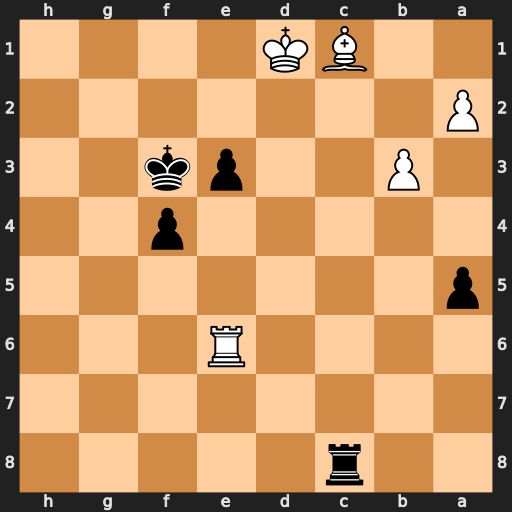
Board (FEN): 2r5/8/4R3/p7/5p2/1P2pk2/P7/2BK4
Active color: b
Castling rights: -
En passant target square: -
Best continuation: Rxc1+ Kxc1 Ke2